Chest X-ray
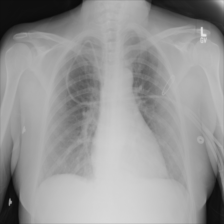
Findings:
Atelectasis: negative
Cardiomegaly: negative
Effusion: negative
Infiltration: negative
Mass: negative
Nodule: negative
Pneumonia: negative
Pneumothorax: negative
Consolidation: negative
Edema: negative
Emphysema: negative
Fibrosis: negative
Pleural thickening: negative
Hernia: negative